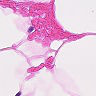
Metastatic tissue present: no